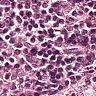
Metastatic tissue present: no